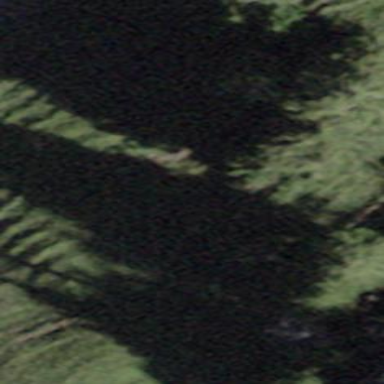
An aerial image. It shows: Forest area.